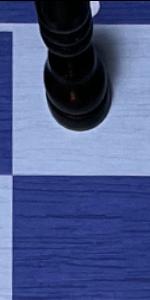
Label: Empty